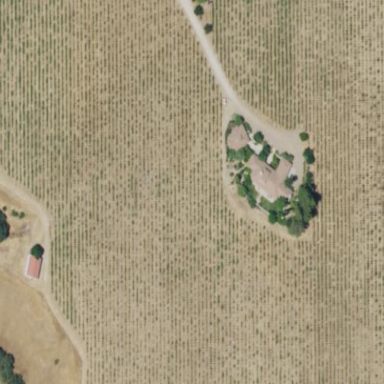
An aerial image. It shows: Vineyard where grapes are grown.